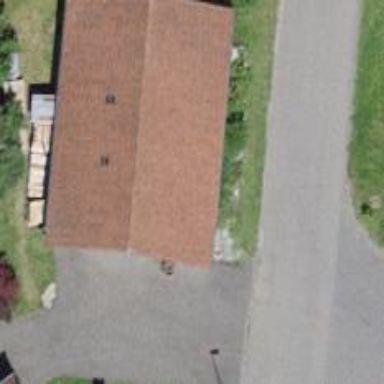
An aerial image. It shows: Garage.